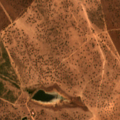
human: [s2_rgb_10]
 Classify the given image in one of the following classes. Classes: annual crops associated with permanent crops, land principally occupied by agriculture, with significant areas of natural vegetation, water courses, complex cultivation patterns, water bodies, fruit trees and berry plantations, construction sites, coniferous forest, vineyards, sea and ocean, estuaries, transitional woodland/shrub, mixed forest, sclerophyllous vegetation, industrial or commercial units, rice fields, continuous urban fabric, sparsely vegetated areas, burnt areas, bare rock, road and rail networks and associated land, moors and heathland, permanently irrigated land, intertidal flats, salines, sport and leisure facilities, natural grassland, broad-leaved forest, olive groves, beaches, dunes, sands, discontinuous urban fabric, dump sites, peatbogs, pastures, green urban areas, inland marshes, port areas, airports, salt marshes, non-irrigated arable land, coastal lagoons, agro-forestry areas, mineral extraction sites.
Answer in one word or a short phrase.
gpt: agro-forestry areas, transitional woodland/shrub